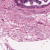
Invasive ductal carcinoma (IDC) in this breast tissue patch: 0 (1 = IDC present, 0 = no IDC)